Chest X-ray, AP view. Patient: 25 years old, sex M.
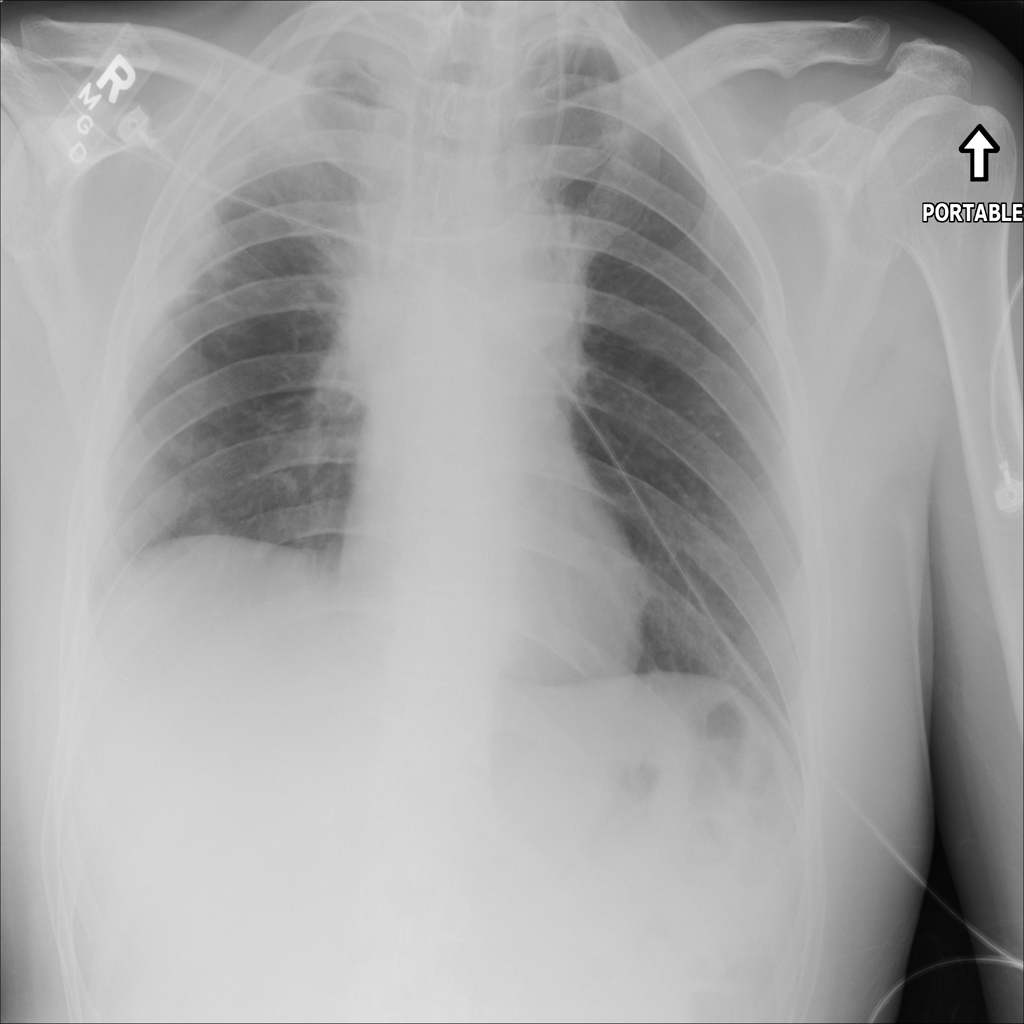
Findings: Fibrosis, Infiltration